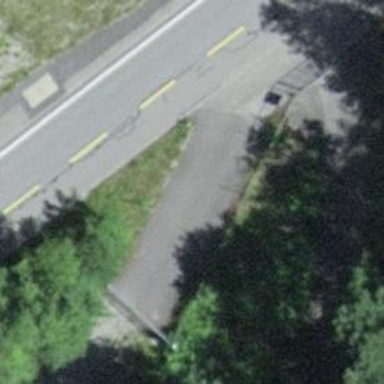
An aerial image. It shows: Lift gate barrier.